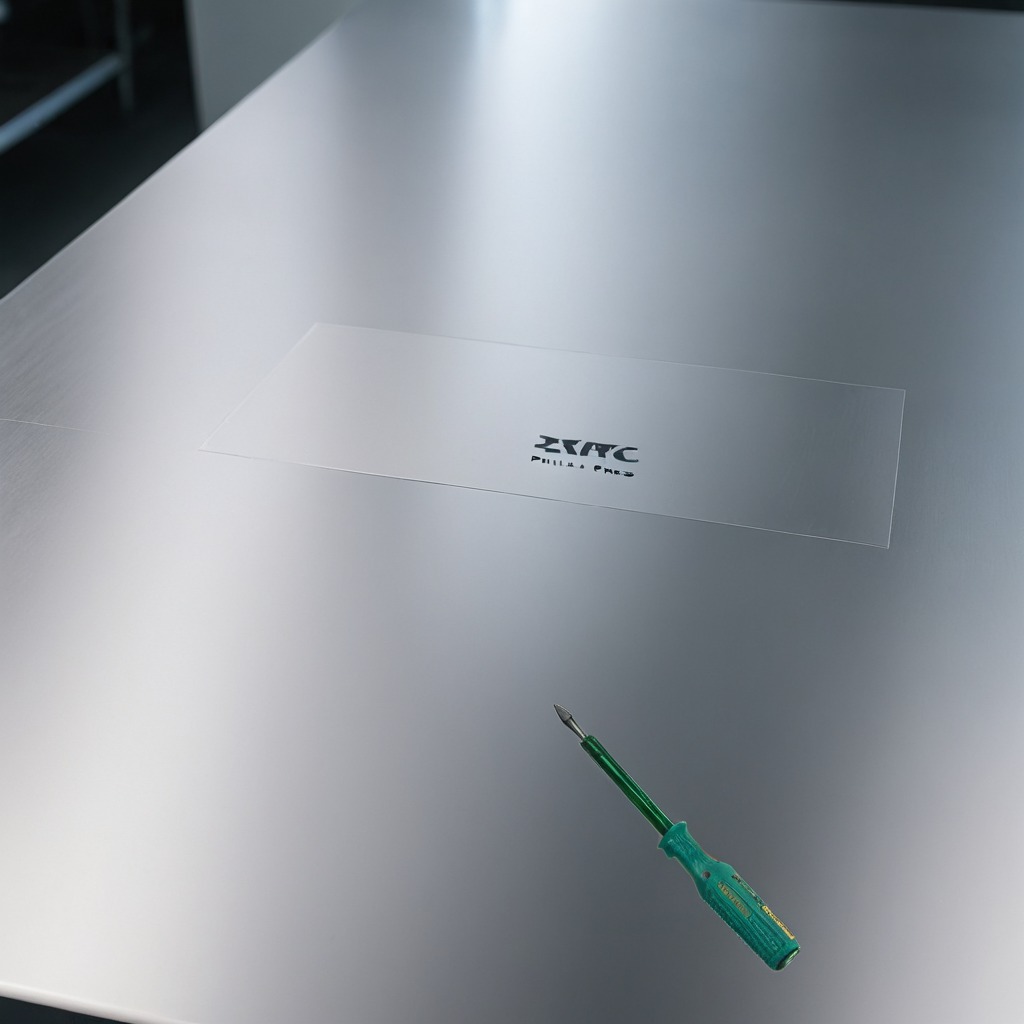
A screwdriver is lying on the stainless steel table in a high-end prototyping lab.